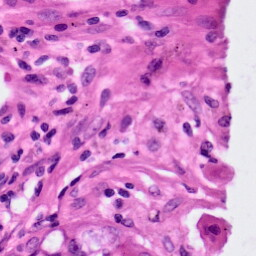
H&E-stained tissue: Lung